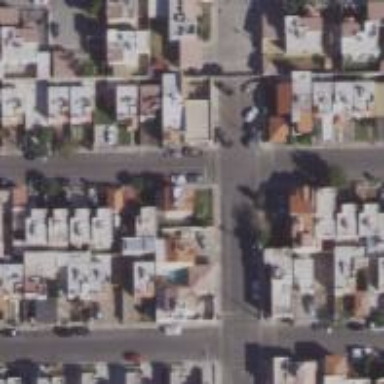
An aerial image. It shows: Residential street.